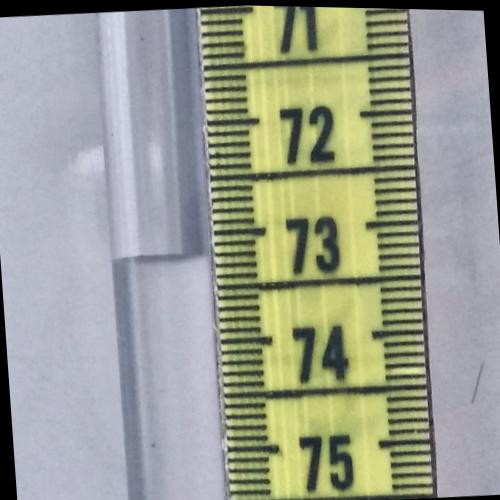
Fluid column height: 73.2 cm